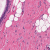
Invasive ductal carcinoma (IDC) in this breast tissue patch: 0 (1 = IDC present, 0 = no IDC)